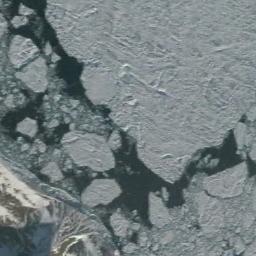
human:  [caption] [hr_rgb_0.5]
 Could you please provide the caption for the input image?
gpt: There are many ice on the green sea next to the land .

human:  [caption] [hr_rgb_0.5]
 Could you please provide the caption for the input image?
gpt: An oversized piece of ice and small pieces of ice surrounding it float on the blue sea .

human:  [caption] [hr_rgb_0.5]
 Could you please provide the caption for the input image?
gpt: A lot of small pieces of sea ice floats between a large pieces of sea ice and an ice hummock .

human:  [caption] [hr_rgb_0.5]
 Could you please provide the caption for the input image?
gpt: There are sea ice of different sizes .

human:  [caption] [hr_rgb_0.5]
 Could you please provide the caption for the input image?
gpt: There are some sea ice linked into sheets .